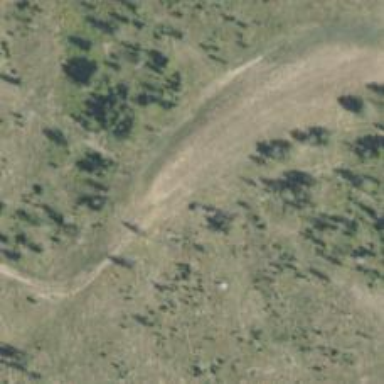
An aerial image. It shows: Advanced Nordic skiing trail groomed for both classic and skating styles.